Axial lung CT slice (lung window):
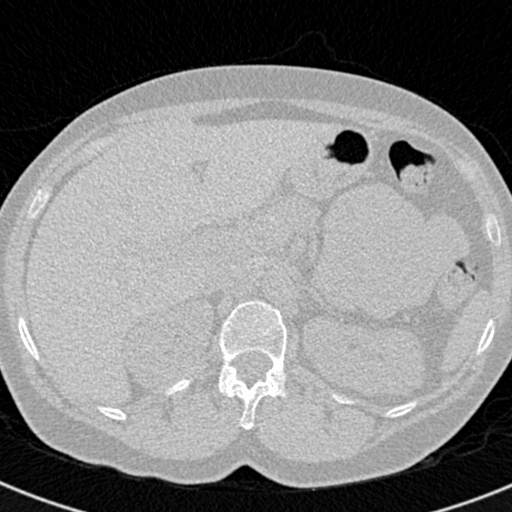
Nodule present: no